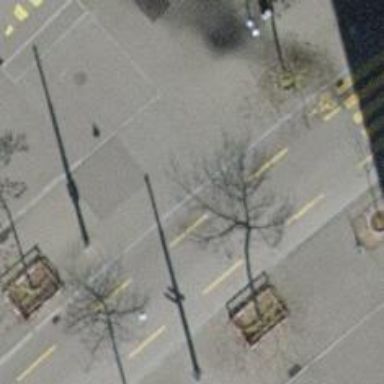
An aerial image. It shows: Unmarked crossing with traffic calming table.